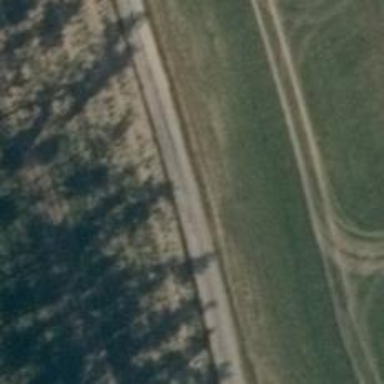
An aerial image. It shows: Track with grade 2 gravel surface.